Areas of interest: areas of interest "Parking Lot"
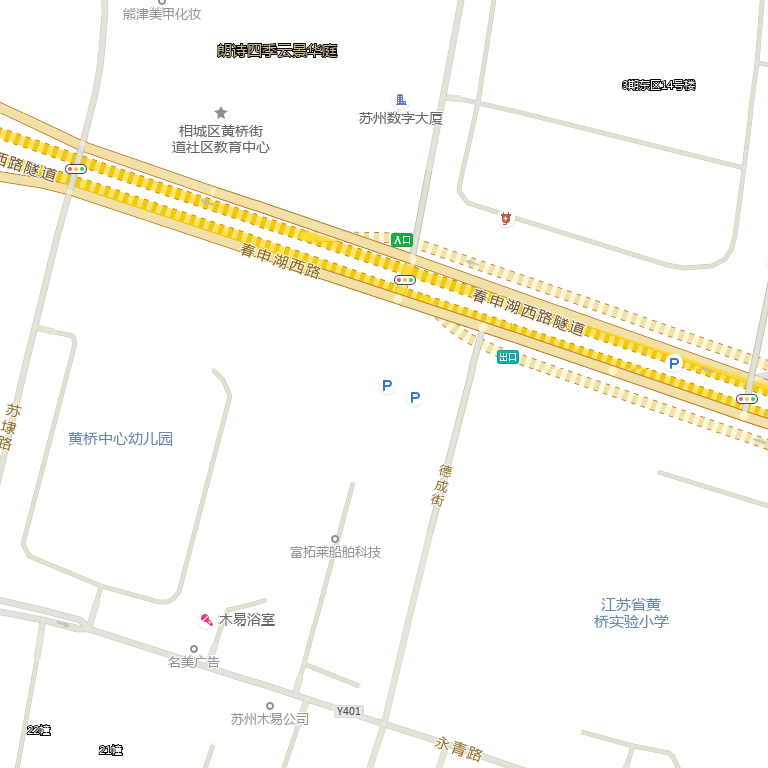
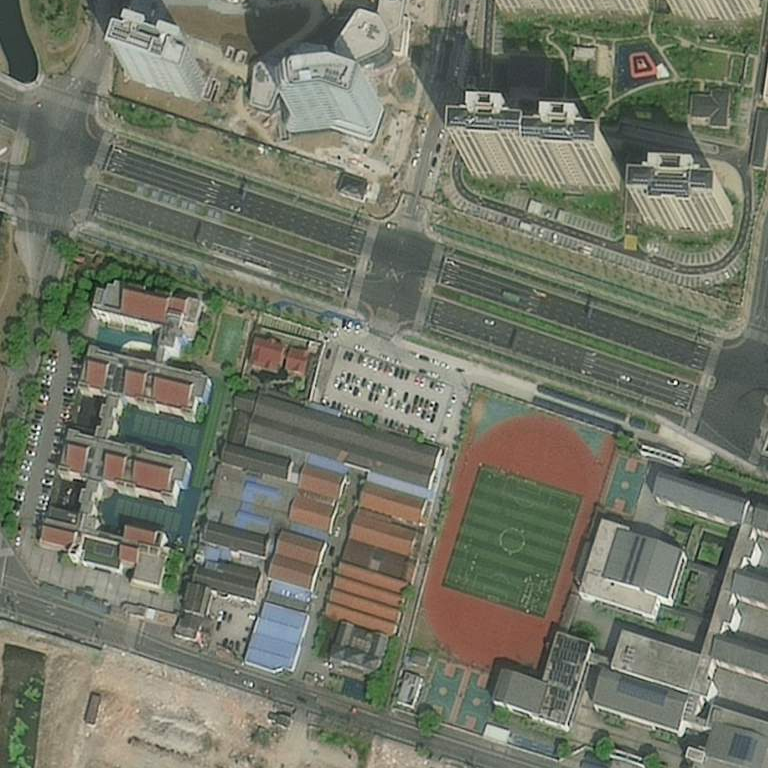